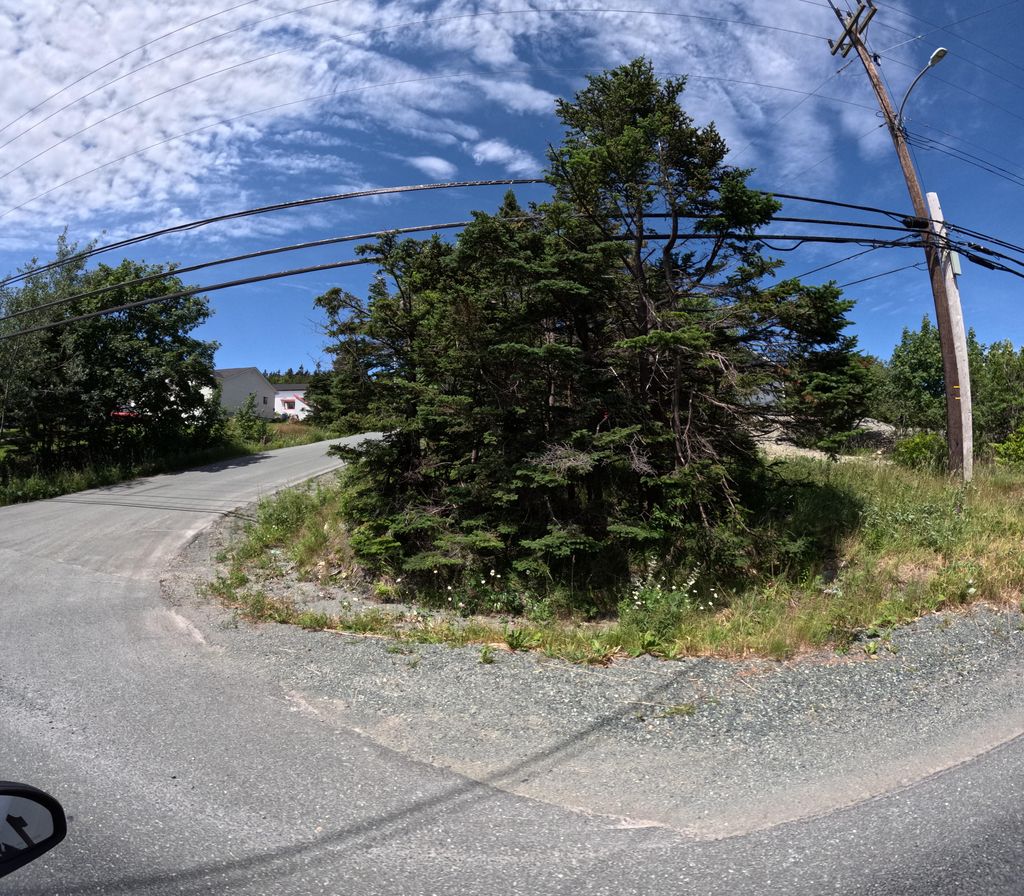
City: st_johns